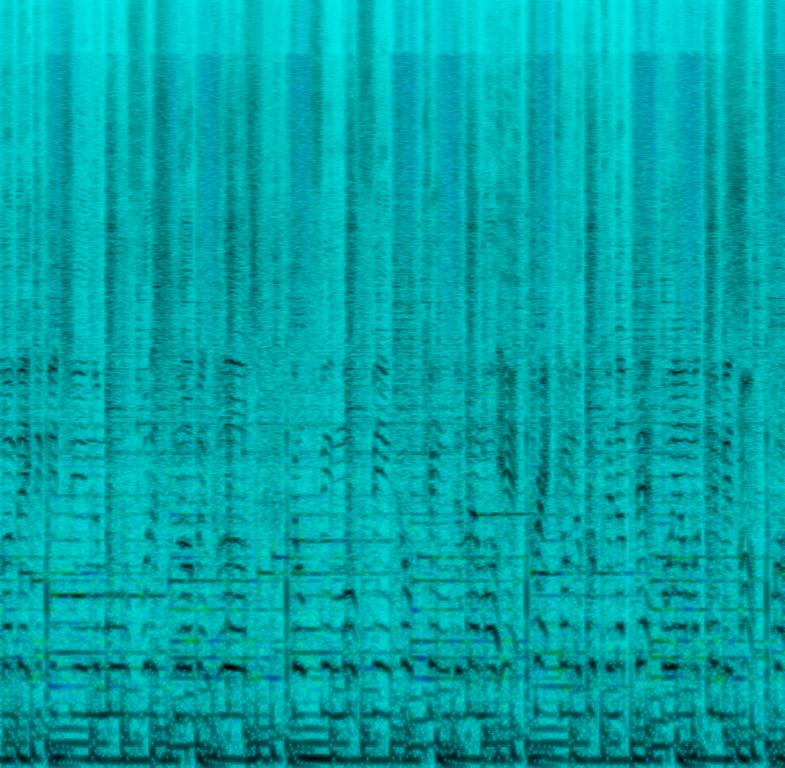
A male vocalist sings this spirited rap. The tempo is fast with an animated piano accompaniment, groovy bass lines, intense drumming, cymbal rides and vocal backup. The song is youthful, vibrant, vivacious, animated, compelling ,enthusiastic and passionate . This song is contemporary Hip-Hop/Rap.